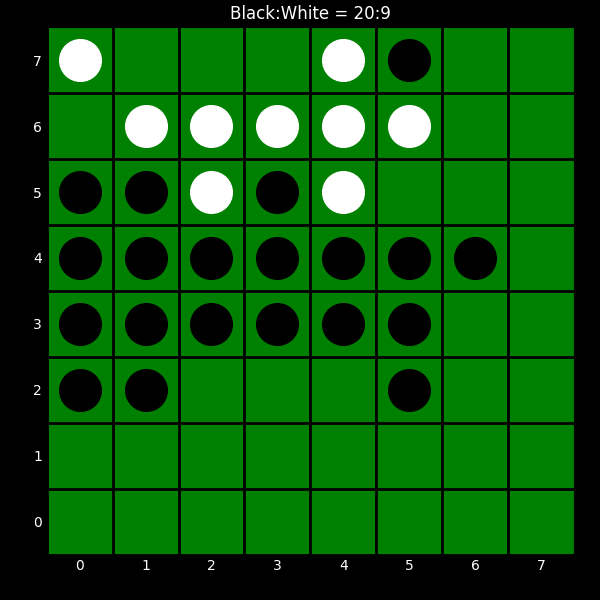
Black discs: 20
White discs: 9